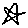
Label: star